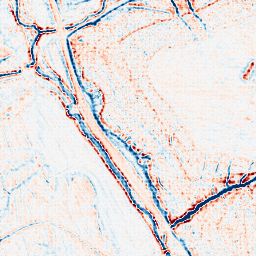
Category: edge_preserving
Decomposition family: bilateral
Decomposition parameters: d: 9
sigma_color: 150
sigma_space: 100
Upsampling method: sinc_hamming
Upsampling parameters: scale: 4
kernel_size: 4
Upsampling scale: 4